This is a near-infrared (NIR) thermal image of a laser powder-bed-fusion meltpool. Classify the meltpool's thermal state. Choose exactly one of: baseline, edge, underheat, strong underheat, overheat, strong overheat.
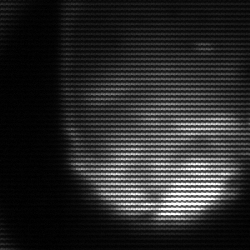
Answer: edge